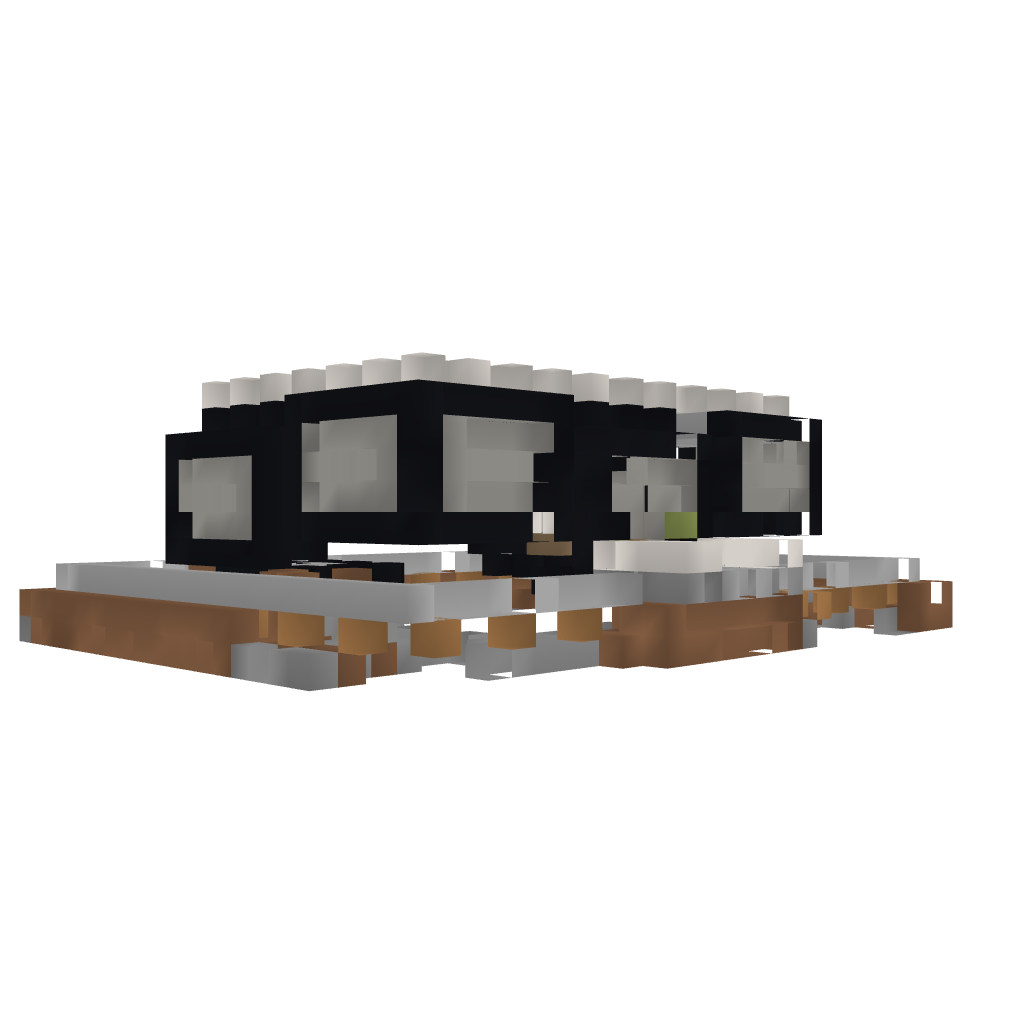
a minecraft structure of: Modern House #1